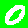
Digit: 0